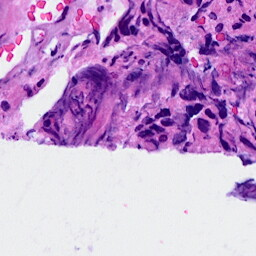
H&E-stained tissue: Breast